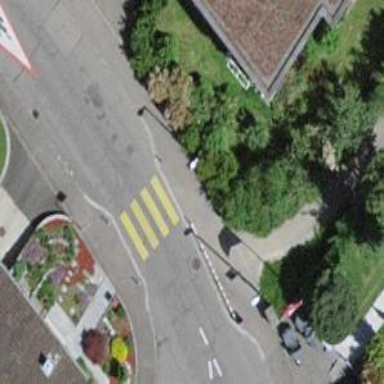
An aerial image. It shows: Uncontrolled zebra crossing on the road.